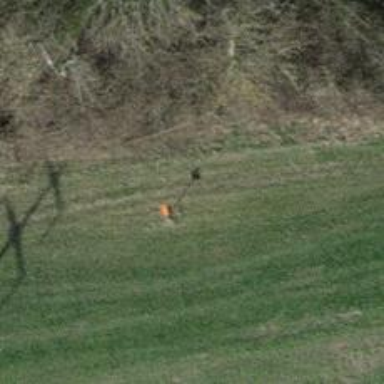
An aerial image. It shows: Pipeline marker.